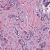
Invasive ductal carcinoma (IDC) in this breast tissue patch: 1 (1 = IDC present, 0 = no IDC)